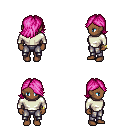
a pixel art fantasy rpg character, female body template, human, dark skin, white long-sleeve shirt, metal pants, pink swoop hairstyle, bracelets, four views (front, back, left, right), 2x2 character sprite sheet, small pixel art, hard edges, no anti-aliasing